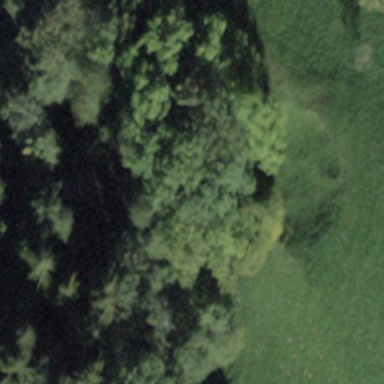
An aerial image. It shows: Forest area.